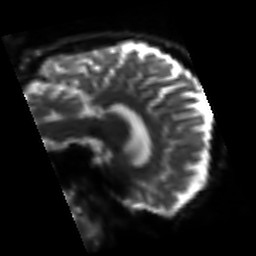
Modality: sbref
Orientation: sagittal
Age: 56
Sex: male
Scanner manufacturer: siemens
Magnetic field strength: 3 T
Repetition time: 3.2 s
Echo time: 0.081 s